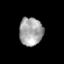
Tissue: prostate
Cell type: T cells
Senescence score: 0.3304
Nuclear area (px): 649
Mean DAPI intensity: 164.524